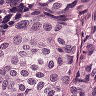
Metastatic tissue present: yes